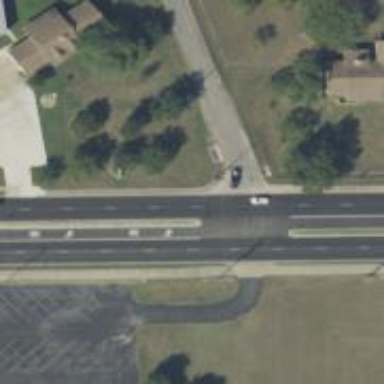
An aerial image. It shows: Secondary road with asphalt surface.